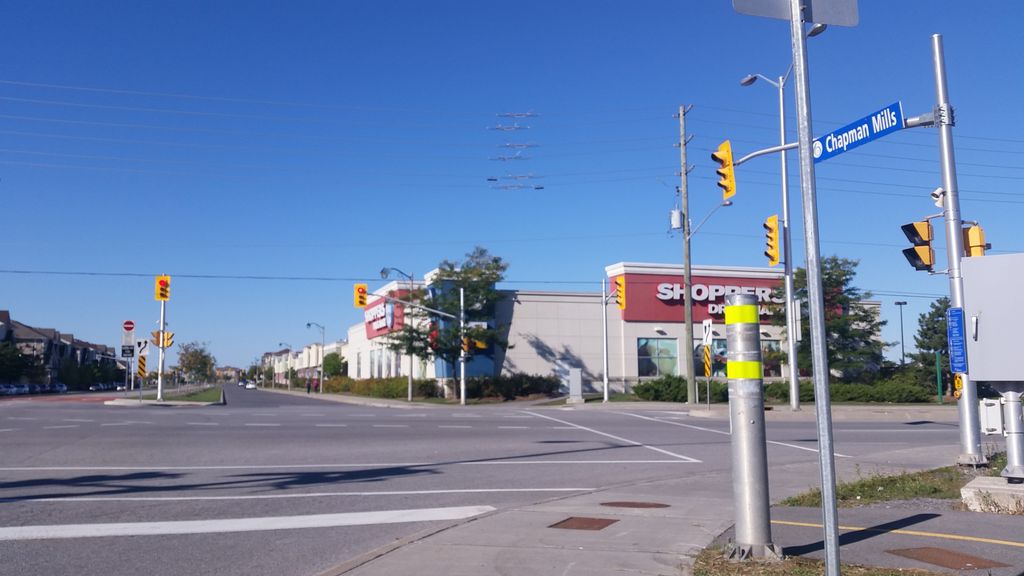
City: ottawa-gatineau